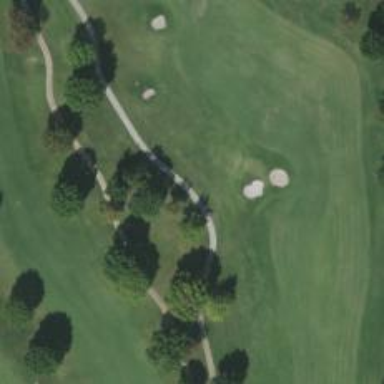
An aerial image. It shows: Path for golf carts.